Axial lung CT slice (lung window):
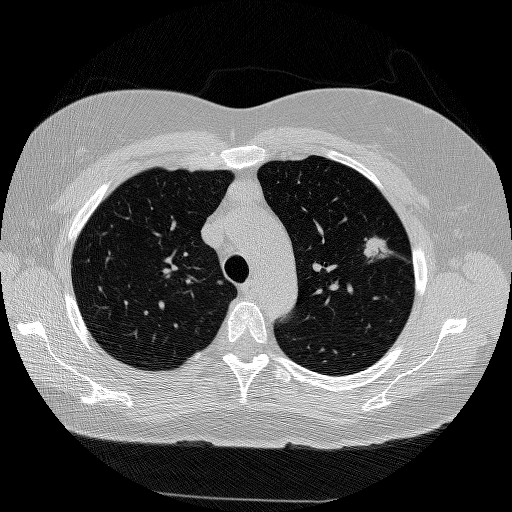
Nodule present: yes
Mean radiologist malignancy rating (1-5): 5